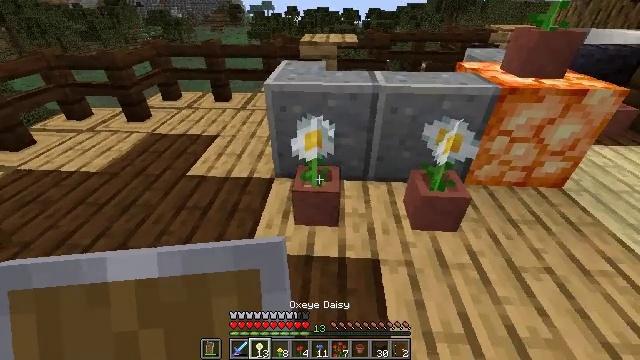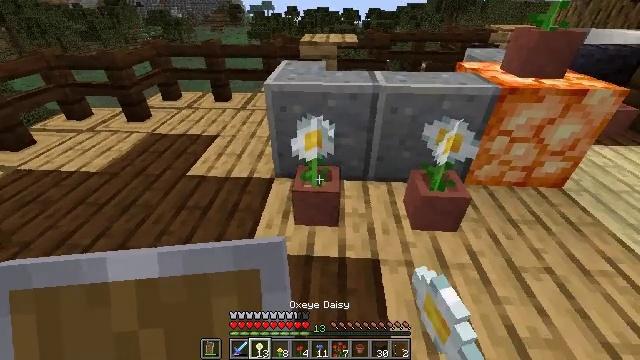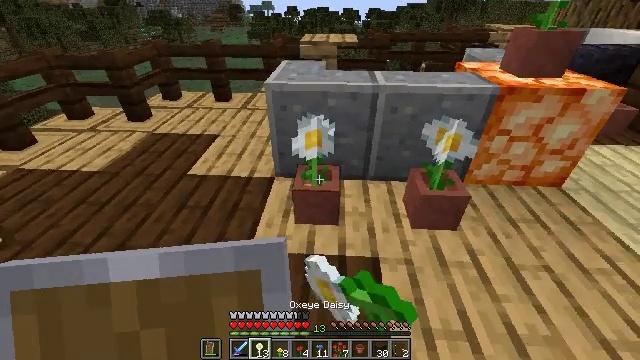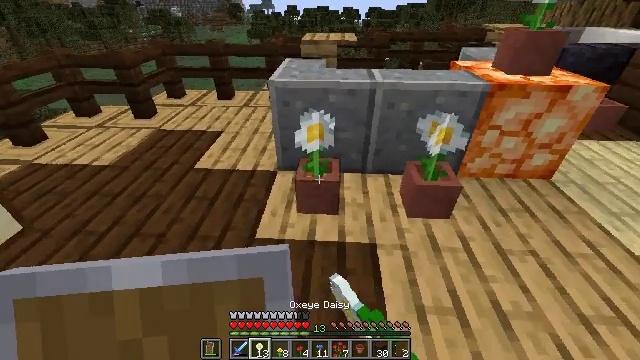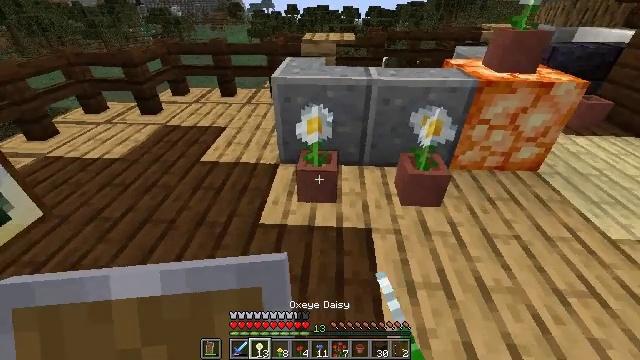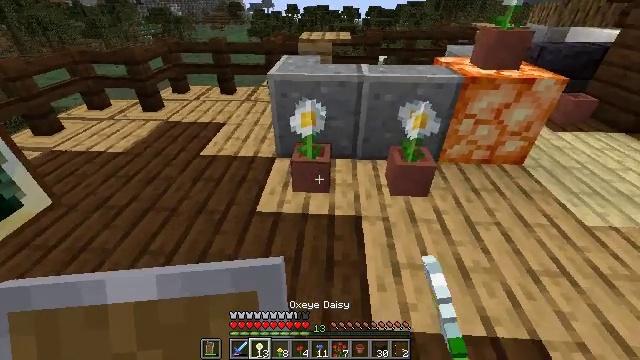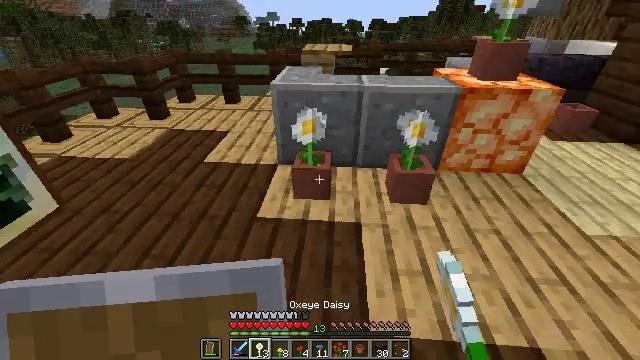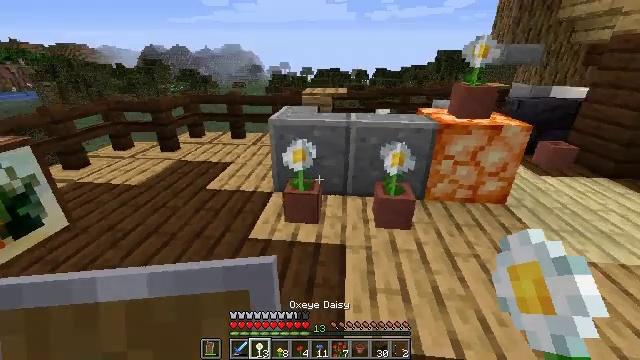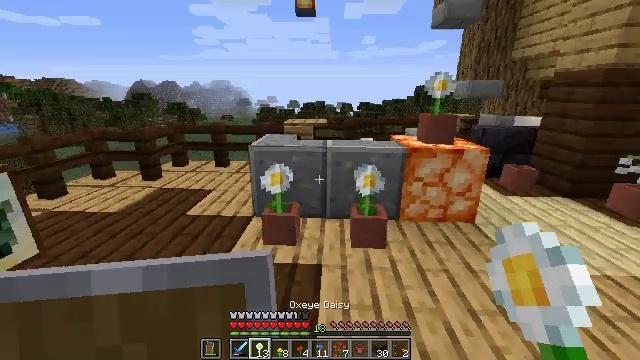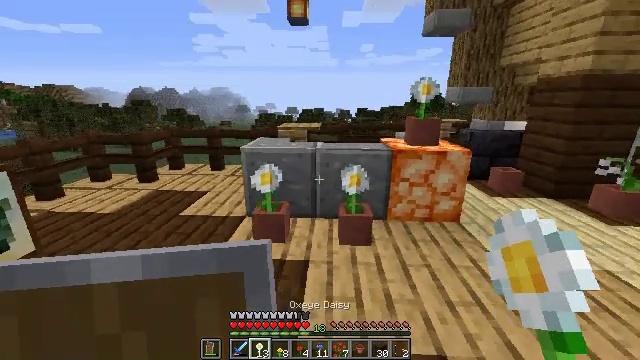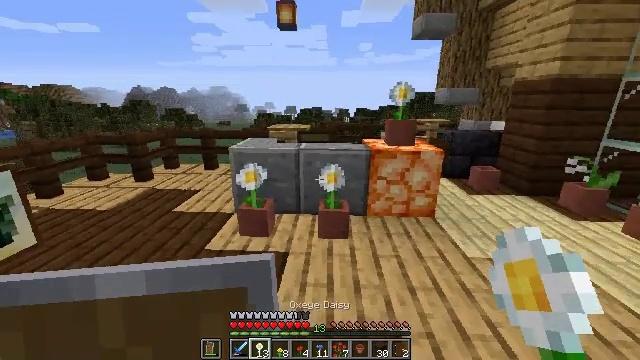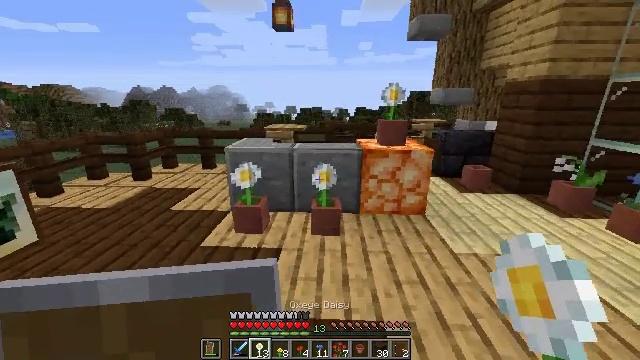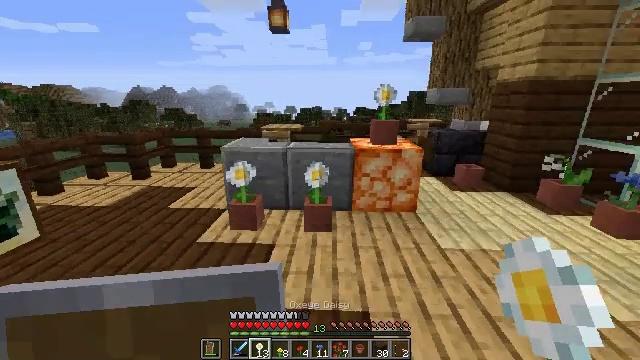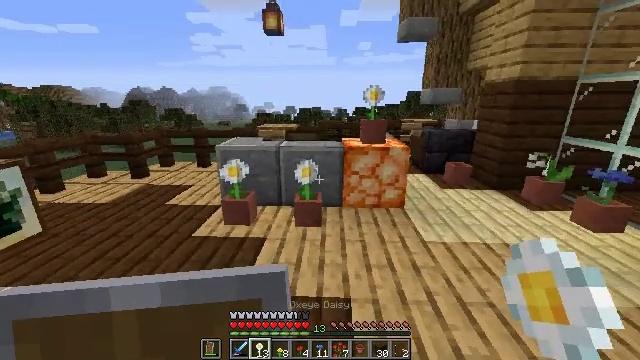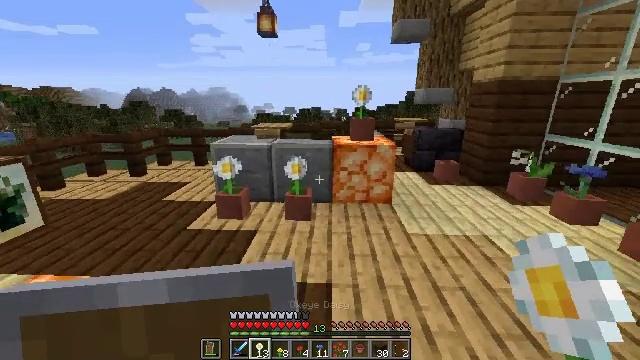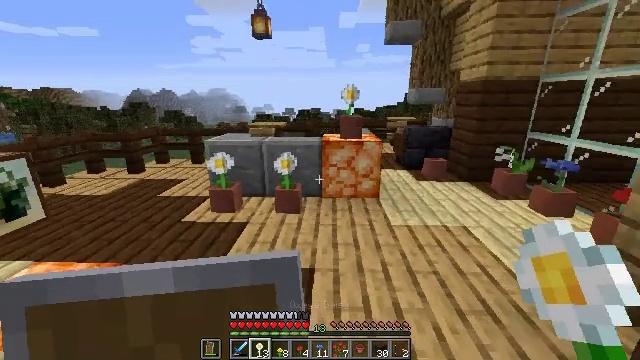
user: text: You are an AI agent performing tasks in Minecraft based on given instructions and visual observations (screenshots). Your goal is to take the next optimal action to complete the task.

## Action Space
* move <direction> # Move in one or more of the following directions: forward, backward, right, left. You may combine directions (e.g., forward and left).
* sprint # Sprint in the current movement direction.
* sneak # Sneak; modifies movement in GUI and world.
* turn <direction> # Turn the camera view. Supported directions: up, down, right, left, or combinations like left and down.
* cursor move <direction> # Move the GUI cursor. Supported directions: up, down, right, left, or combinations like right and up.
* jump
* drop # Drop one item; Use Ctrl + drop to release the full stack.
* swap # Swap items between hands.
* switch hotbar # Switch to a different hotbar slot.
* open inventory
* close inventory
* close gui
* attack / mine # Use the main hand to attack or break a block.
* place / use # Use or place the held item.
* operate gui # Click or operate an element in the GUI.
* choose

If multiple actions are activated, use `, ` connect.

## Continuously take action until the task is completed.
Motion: motion action
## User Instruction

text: Reclaim the oxeye daisy from the pot.
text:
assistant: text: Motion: use / place
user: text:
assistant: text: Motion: move back, use / place
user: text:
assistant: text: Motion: move back
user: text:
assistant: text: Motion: move back
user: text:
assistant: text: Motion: move back and move right
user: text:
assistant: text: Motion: move back and move right, turn up
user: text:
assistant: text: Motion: move back and move right, turn left and up
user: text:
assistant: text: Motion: move back and move right, turn right and up
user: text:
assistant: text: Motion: move back and move right, turn up
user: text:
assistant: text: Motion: move back and move right
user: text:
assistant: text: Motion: move back and move right
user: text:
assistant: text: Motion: move back and move right
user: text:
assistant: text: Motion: move back and move right
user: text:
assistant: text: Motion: move back and move right
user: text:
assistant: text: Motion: move back and move right
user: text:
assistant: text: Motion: move back and move right
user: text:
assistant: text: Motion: move back and move right, turn left
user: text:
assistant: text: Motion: move back and move right, turn left
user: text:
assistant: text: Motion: move back and move right, turn left
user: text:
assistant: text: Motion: move back and move right, turn left
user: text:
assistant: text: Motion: move back and move right
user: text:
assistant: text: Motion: move back and move right
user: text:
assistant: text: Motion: move back and move right
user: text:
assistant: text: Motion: move back and move right
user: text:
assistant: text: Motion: move right, turn left
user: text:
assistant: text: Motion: move right, turn left
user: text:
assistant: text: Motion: turn left
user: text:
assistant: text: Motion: move forward, turn left
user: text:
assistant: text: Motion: move forward
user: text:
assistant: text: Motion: move forward and move right